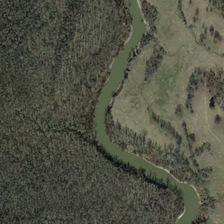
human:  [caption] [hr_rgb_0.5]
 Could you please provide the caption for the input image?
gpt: many green trees and meadows are in two sides of a curved river .

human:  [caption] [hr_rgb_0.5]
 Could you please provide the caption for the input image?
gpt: many green trees and meadows are in two sides of a curved river .

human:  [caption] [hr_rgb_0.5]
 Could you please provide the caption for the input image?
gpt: many green trees and meadows are in two sides of a curved river .

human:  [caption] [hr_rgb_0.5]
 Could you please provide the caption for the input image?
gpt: many green trees and meadows are in two sides of a curved river .

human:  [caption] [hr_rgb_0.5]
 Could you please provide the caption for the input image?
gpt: many green trees and meadows are in two sides of a curved river .